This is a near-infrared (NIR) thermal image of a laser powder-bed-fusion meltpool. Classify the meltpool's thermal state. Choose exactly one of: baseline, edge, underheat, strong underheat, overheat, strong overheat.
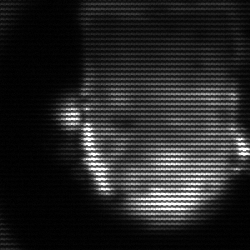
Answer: baseline